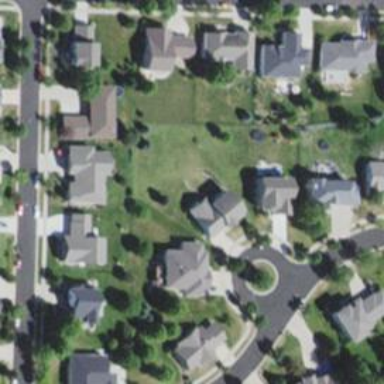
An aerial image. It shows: Neighborhood.